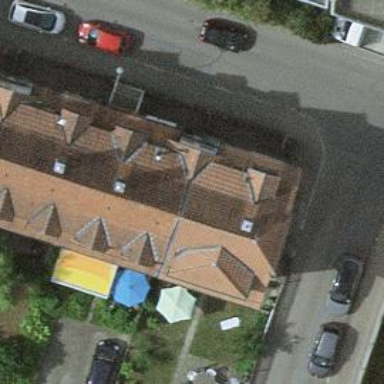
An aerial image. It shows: Building with gabled roof oriented across its structure.